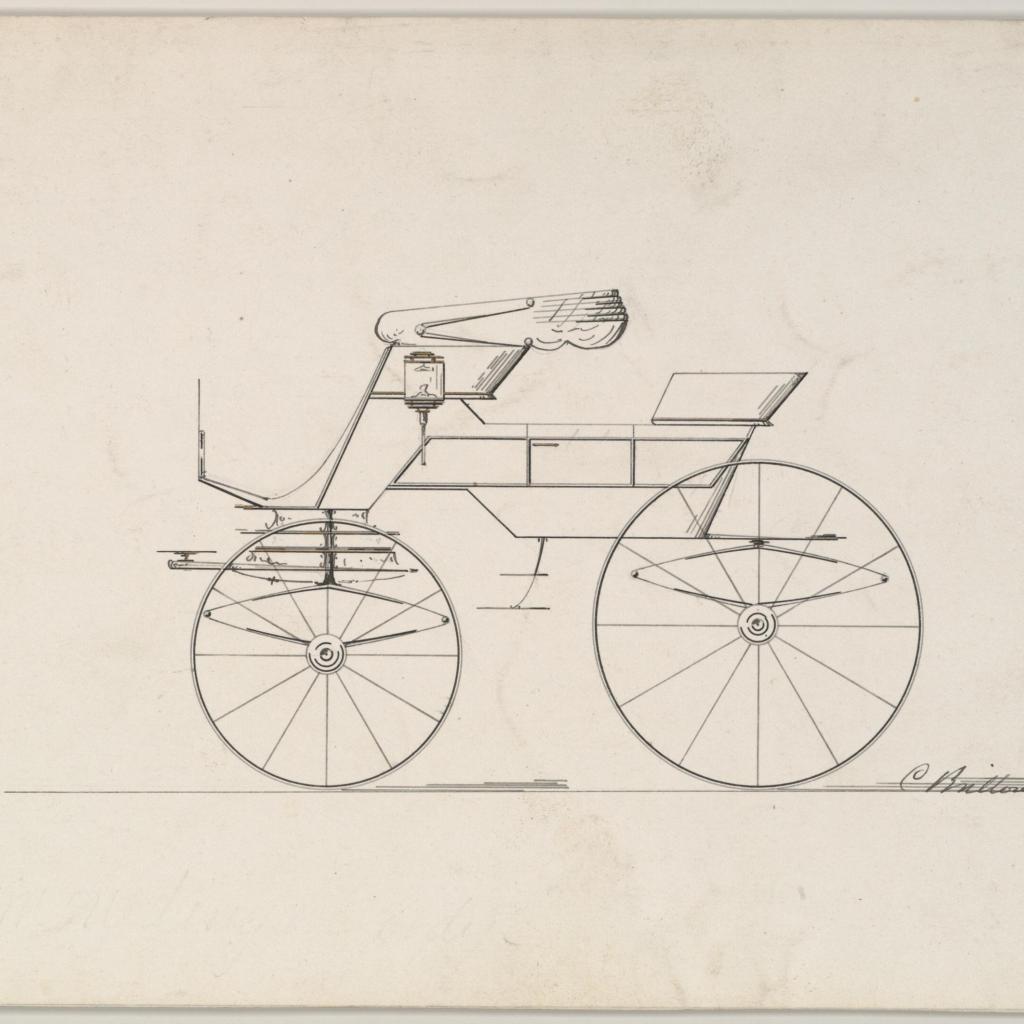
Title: Design for Phaeton (unnumbered)
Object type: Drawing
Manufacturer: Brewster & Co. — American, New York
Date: ca. 1870
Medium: Pen and black ink
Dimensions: sheet: 6 x 9 3/8 in. (15.2 x 23.8 cm)
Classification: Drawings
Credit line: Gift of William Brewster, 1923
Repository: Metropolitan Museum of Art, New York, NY